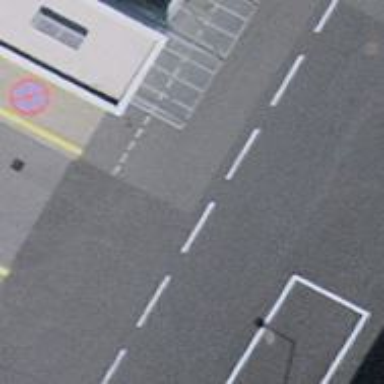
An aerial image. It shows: Residential road with asphalt surface.